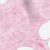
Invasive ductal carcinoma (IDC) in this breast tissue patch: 0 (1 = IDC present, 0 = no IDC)